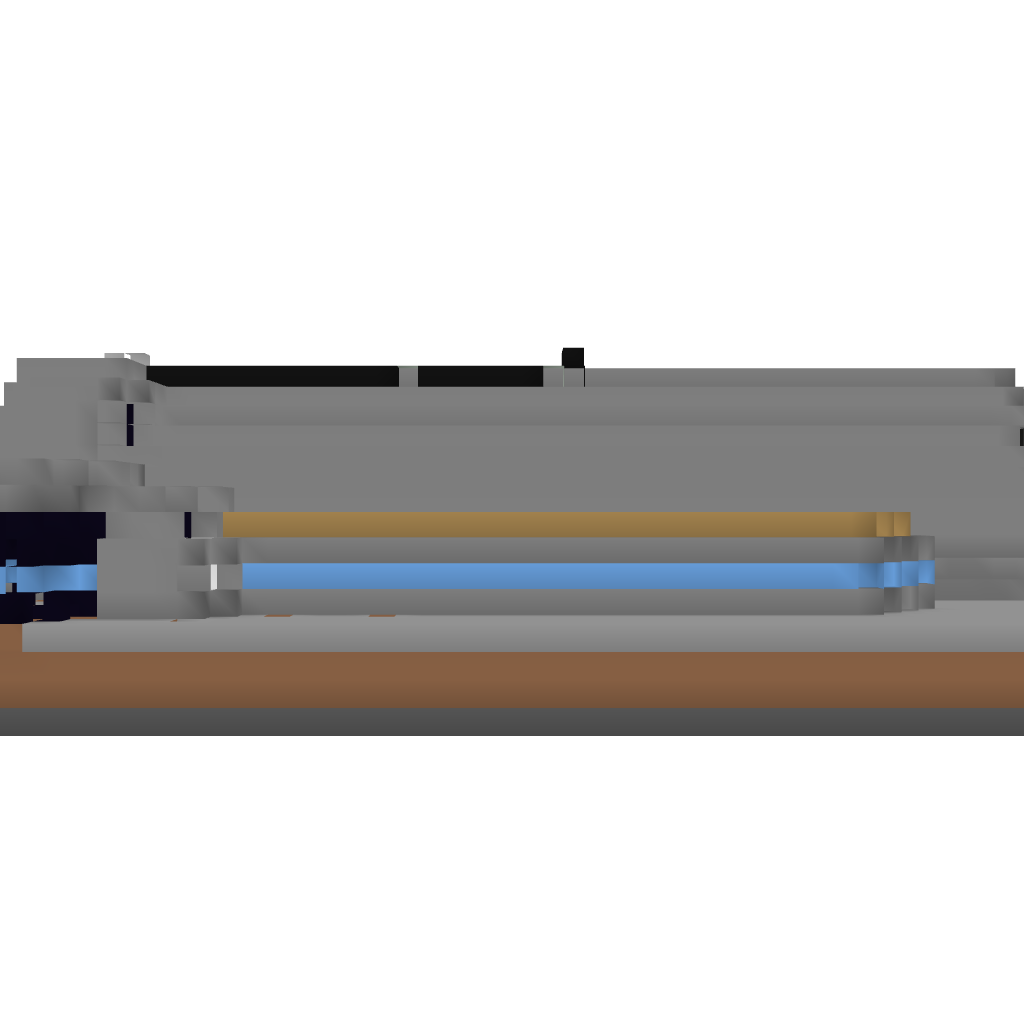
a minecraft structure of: Nether Hub